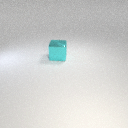
large cyan metal cube